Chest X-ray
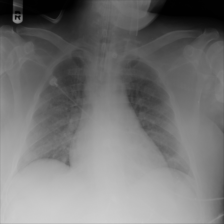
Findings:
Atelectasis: negative
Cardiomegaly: negative
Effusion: negative
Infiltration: positive
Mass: negative
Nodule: negative
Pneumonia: negative
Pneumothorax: negative
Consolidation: negative
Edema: negative
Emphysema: negative
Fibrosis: negative
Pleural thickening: negative
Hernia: negative